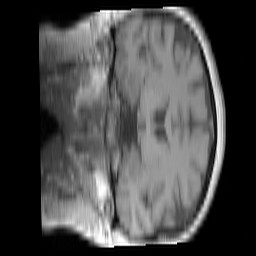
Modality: T1w
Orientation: coronal
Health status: ill
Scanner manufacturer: siemens
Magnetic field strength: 3 T
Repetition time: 0.44 s
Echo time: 0.00266 s